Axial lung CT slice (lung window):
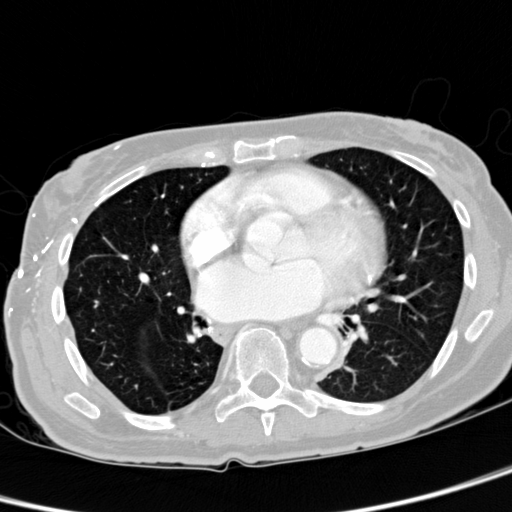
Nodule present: no